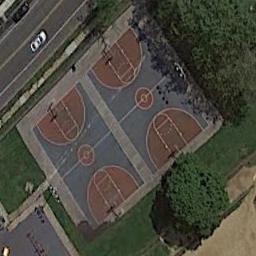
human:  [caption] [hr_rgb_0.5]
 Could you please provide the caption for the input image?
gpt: There are two basketball courts in the middle of grass next to some trees with a road pass by .

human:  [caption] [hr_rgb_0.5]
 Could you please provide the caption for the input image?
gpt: The basketball court on the lawn is next to the road,With some trees nearby .

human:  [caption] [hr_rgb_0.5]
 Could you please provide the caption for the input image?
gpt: A car is on the road next to the basketball court .

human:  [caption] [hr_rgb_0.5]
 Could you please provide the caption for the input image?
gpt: Two basketball courts on the lawn with some trees and a road beside .

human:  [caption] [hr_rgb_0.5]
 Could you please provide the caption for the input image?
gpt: There are two small basketball courts on the green land .